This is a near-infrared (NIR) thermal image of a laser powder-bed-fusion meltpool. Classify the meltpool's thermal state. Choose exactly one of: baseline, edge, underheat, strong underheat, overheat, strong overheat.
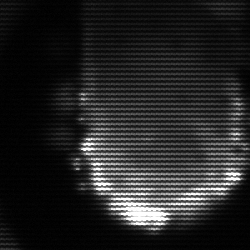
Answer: baseline